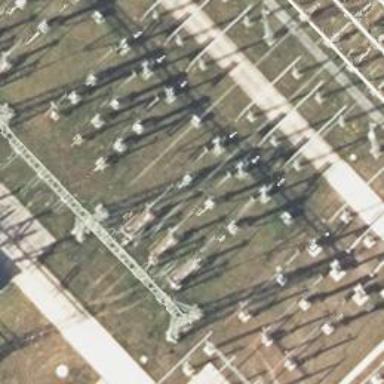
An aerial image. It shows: Power line with 3 cables. It is situated in bay.